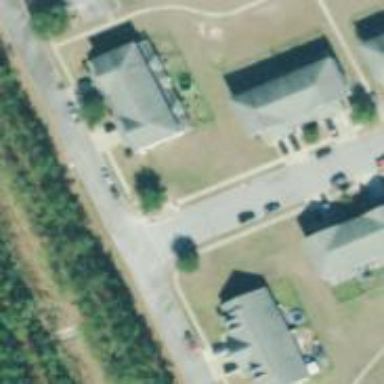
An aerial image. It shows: Residential road.